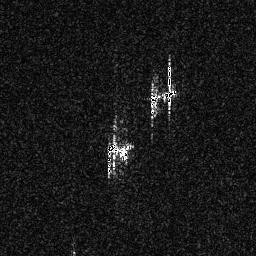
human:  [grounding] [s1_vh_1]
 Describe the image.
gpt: In the satellite image, there is  <ref>2 small ship </ref> <box>[[57, 33, 69, 39, 0], [41, 55, 52, 61, 0]]</box> located at center.